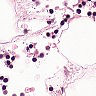
Metastatic tissue present: no